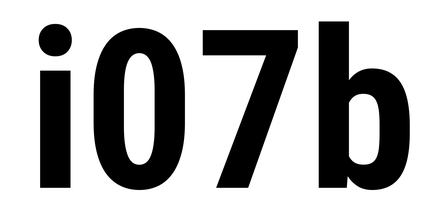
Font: Roboto_Condensed_Bold